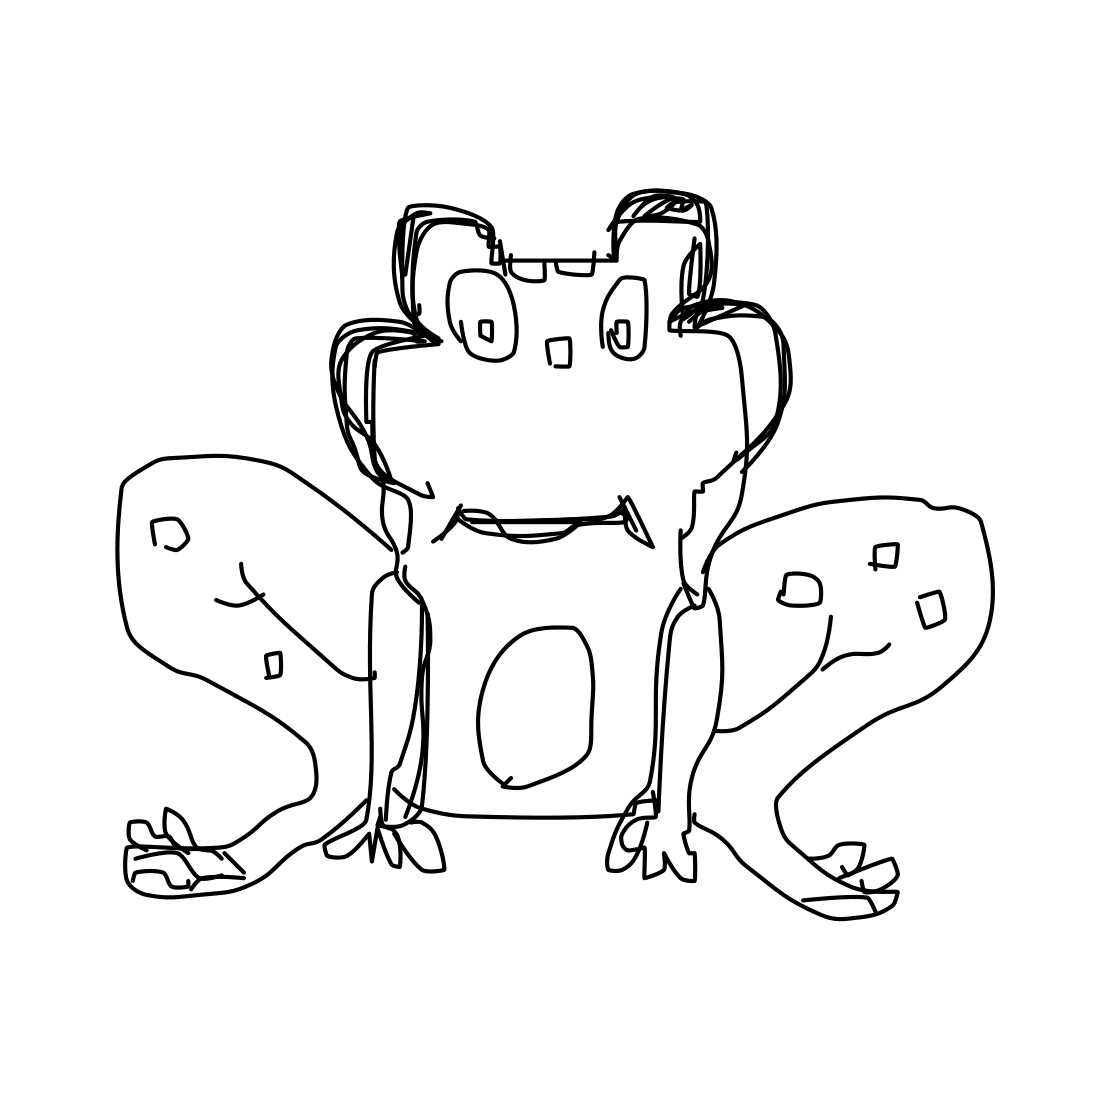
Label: frog